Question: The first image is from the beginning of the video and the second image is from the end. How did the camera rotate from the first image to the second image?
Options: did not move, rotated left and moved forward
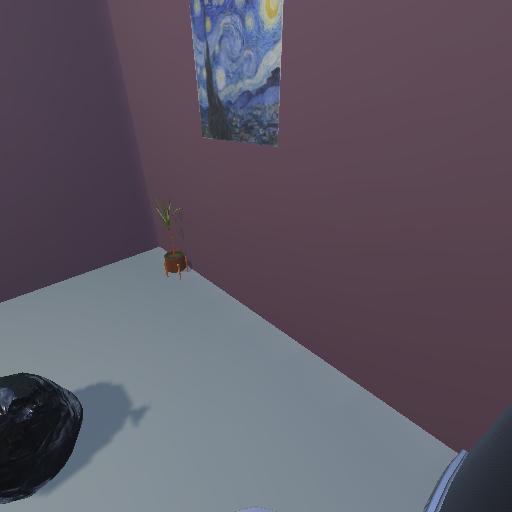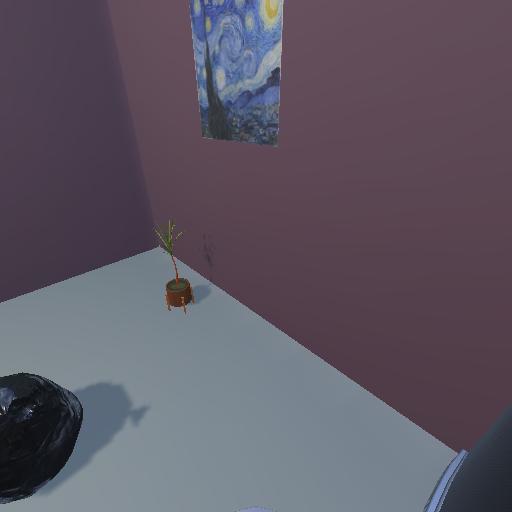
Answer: did not move